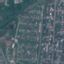
Label: Residential